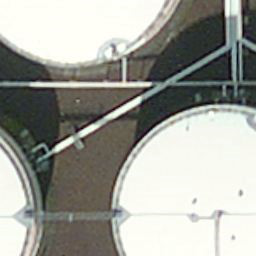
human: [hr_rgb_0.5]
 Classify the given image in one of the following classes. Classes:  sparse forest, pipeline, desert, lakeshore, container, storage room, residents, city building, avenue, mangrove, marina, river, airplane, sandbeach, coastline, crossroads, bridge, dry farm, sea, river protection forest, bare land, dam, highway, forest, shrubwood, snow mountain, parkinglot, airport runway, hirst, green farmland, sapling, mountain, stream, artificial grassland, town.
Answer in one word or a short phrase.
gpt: storage room